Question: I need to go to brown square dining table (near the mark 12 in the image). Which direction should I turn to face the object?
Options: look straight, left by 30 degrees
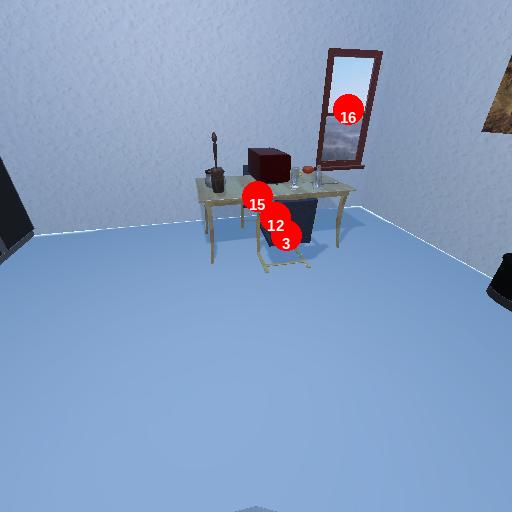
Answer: look straight